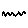
Label: zigzag